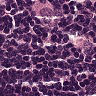
Metastatic tissue present: no